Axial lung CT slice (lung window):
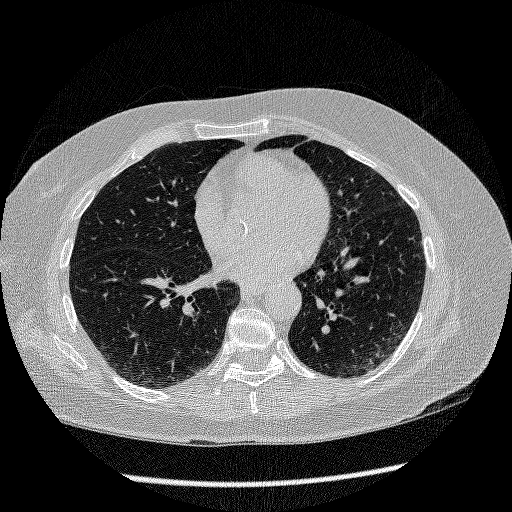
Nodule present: no